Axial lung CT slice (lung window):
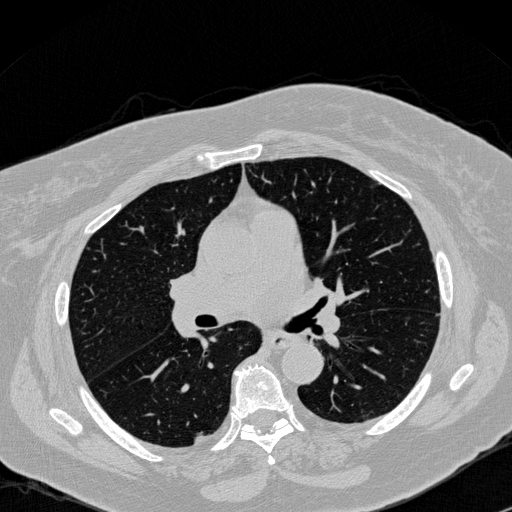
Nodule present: no